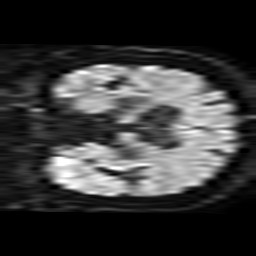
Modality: TRACE
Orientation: coronal
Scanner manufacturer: philips
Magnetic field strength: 3 T
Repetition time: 3.791 s
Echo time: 0.06115 s